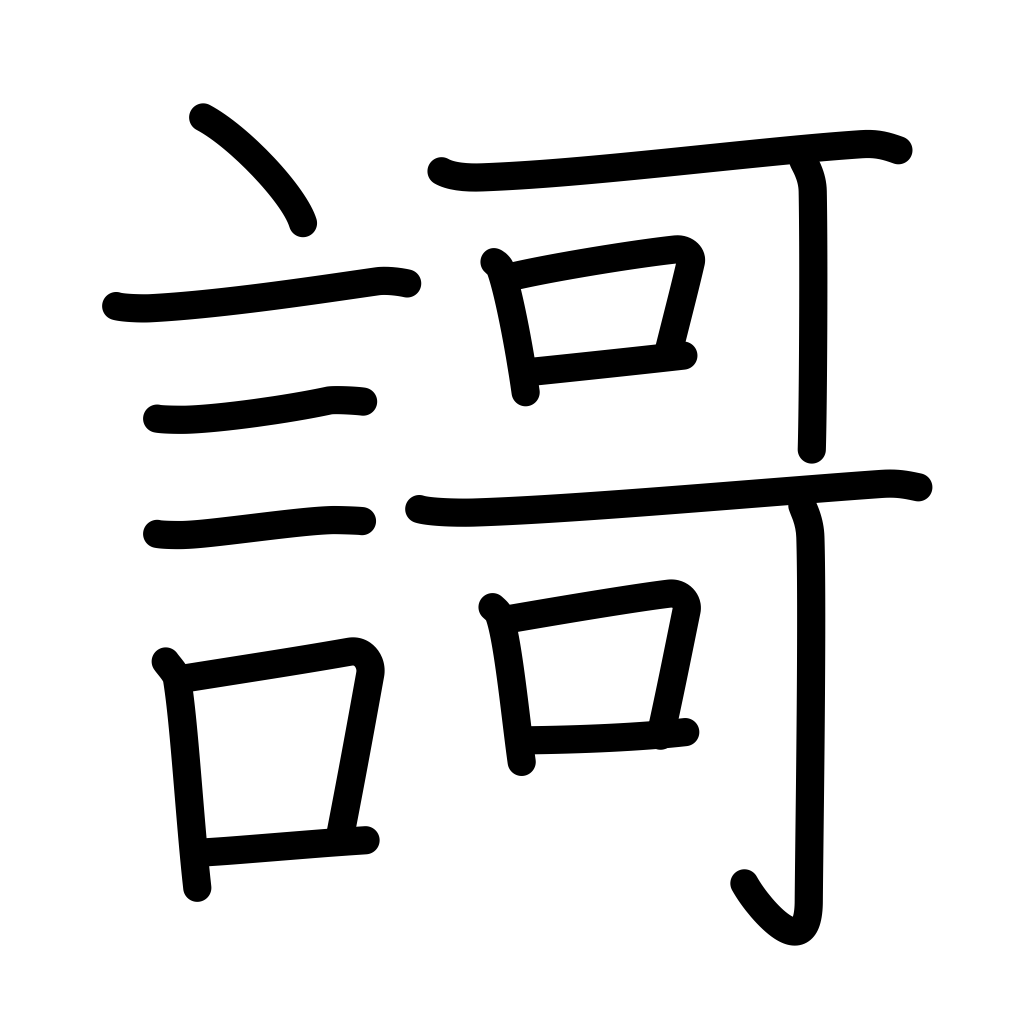
Meaning: sing, recite, carol, poem, tanka, slander, defame